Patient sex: M
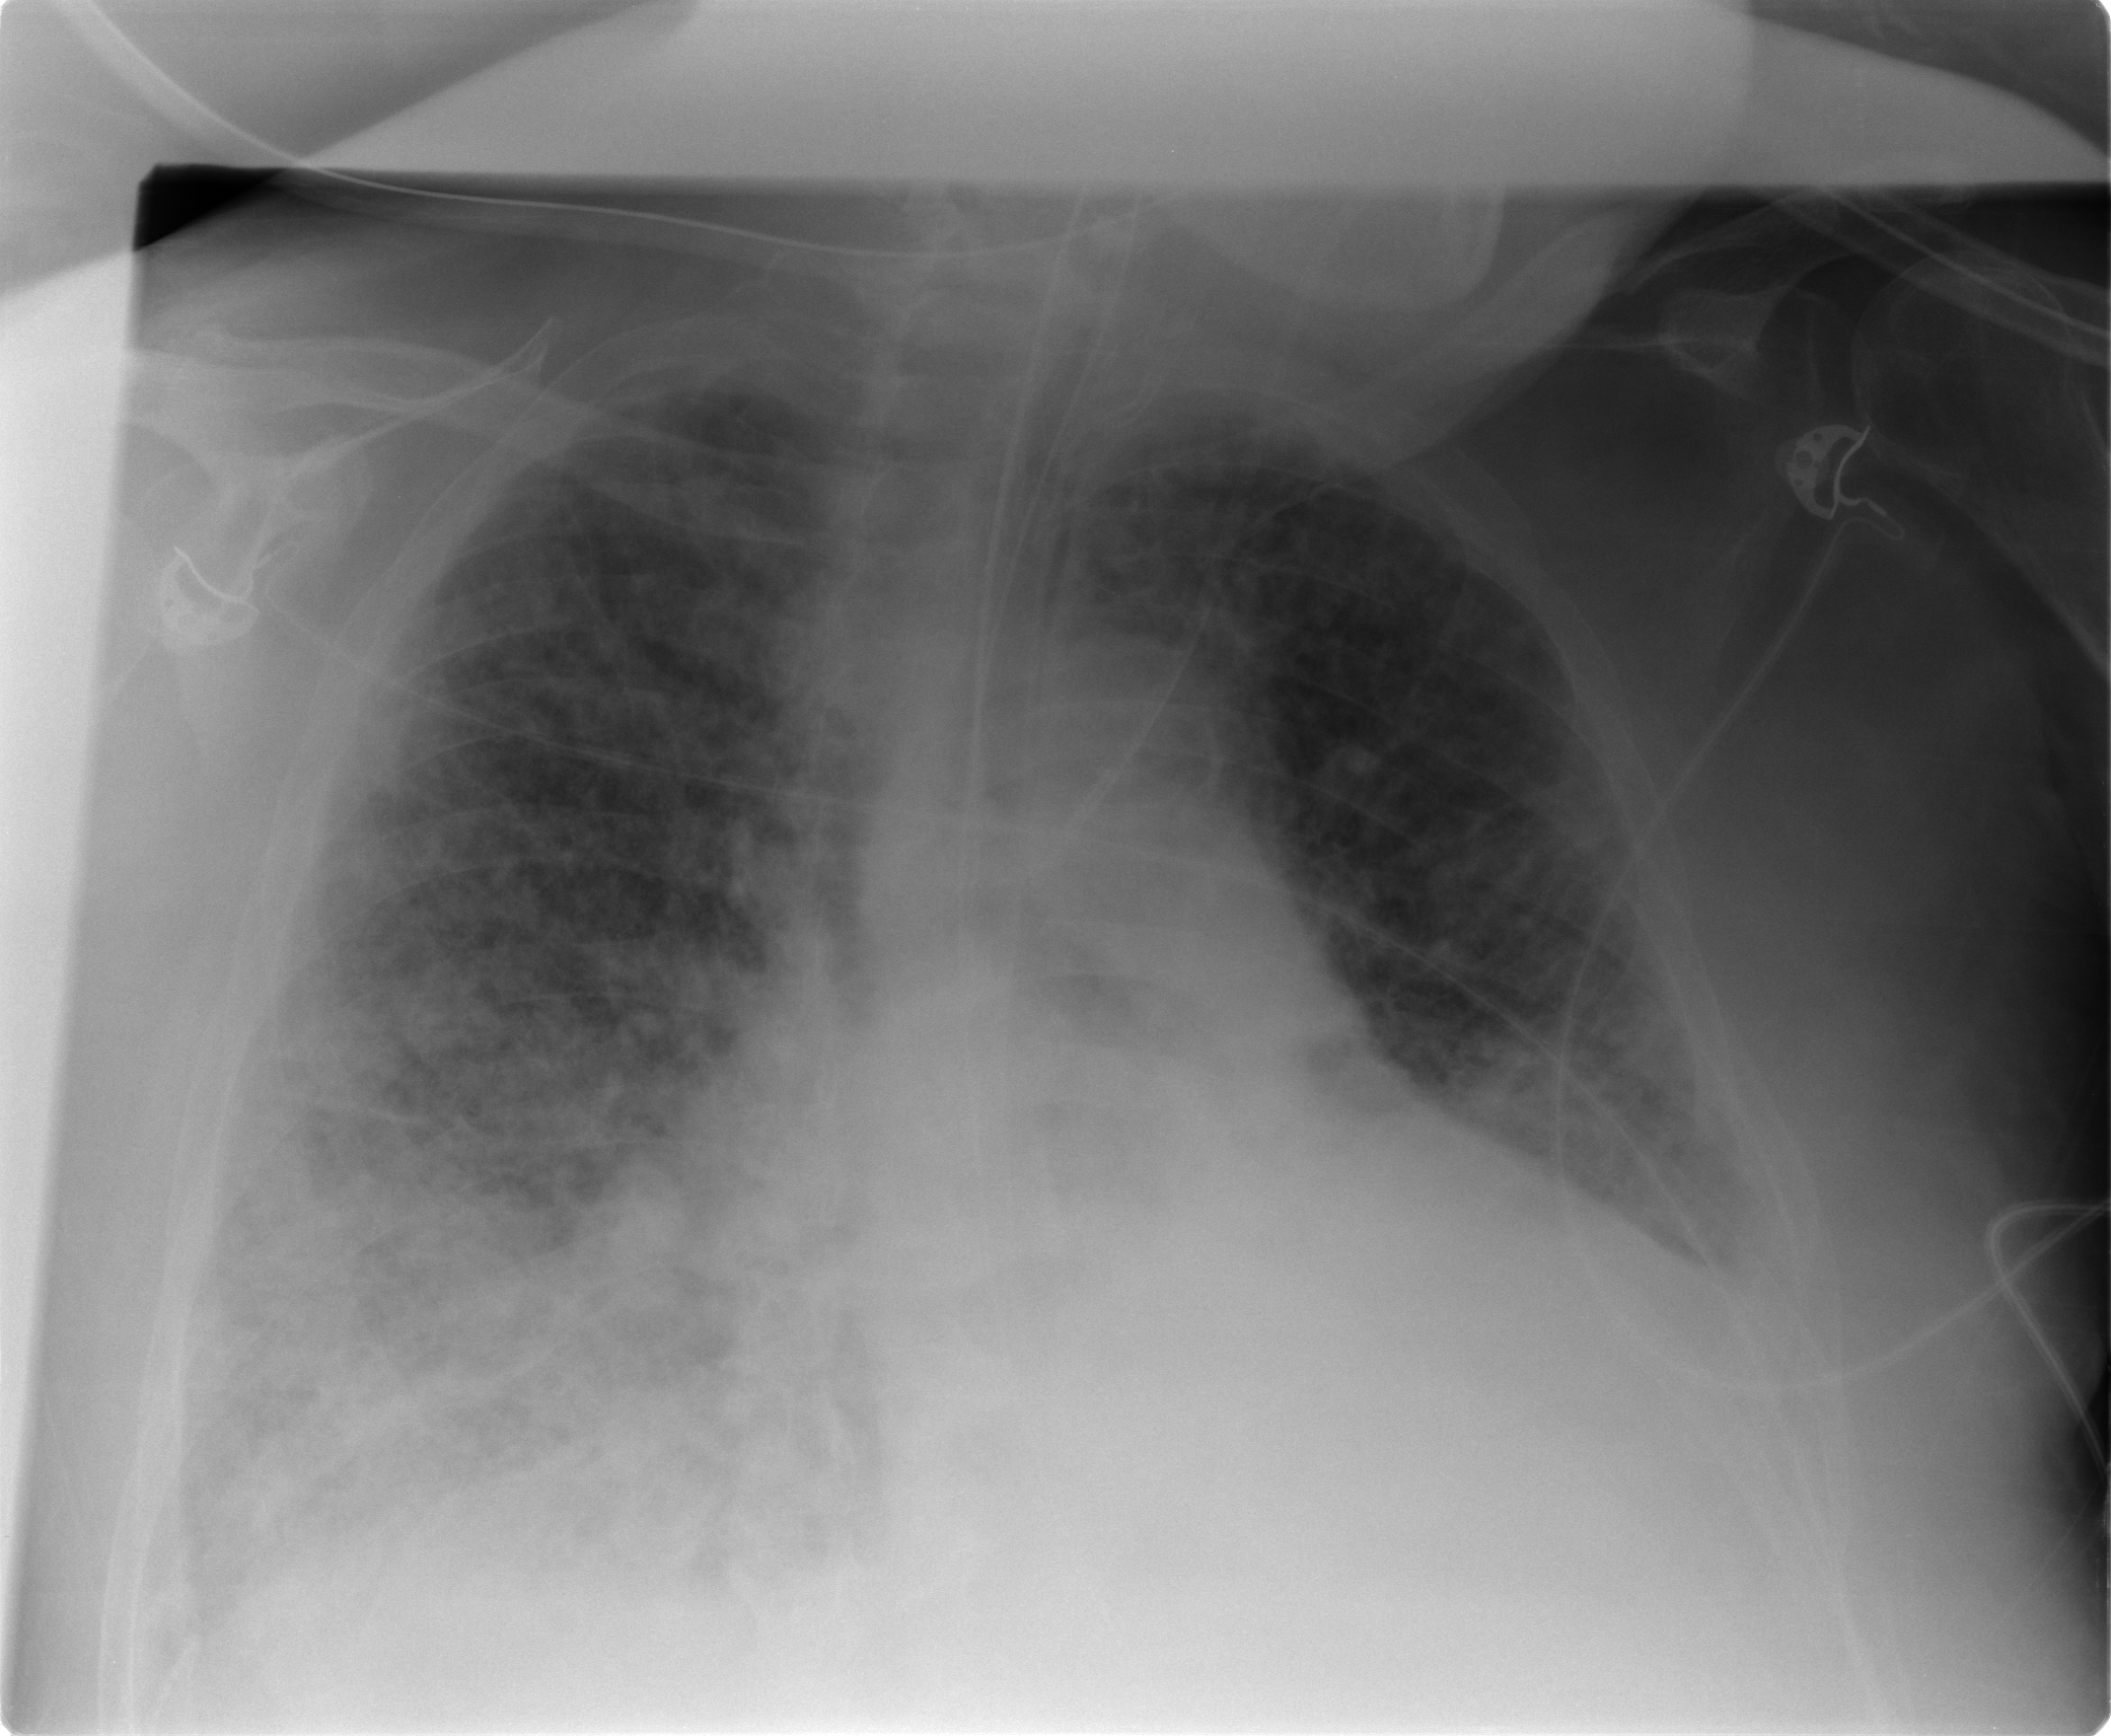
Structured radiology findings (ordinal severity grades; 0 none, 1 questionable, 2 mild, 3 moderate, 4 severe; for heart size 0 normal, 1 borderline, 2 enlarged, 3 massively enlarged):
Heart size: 2
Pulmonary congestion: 3
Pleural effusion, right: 2
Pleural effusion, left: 2
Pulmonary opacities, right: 3
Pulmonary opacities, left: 2
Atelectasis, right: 3
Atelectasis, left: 2